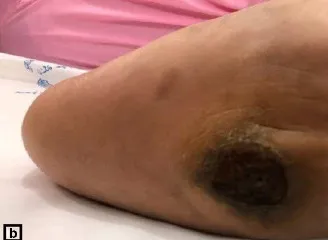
Wound lesion on the right foot of the patient. Extended lesion on her sole.
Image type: medical_photograph (skin_photograph)